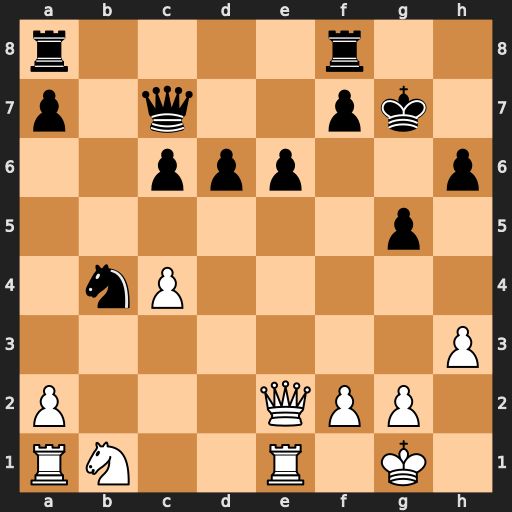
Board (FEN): r4r2/p1q2pk1/2ppp2p/6p1/1nP5/7P/P3QPP1/RN2R1K1
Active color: w
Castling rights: -
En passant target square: -
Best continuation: Qb2+ e5 Qxb4